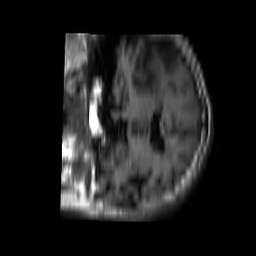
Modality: T1w
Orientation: coronal
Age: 65
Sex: male
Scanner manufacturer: philips
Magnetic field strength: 3 T
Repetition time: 2 s
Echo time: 0.02 s